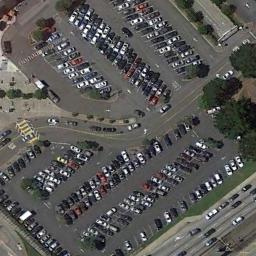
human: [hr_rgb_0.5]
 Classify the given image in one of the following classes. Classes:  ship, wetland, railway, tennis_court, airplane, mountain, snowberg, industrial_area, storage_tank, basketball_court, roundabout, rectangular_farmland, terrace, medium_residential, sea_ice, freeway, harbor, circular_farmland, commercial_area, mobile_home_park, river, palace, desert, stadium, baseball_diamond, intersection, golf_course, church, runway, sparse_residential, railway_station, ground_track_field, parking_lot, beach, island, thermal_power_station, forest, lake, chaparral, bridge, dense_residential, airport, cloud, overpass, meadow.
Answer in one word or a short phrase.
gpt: parking_lot